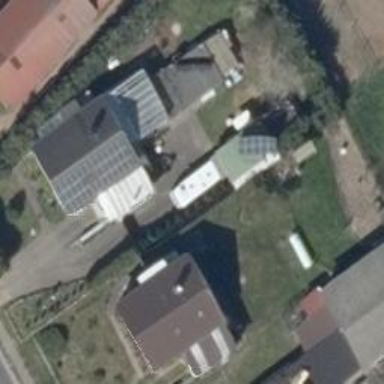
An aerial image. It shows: Small solar photovoltaic panel used as generator to produce electricity.